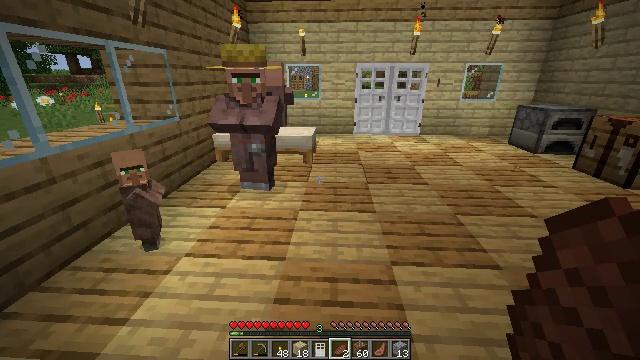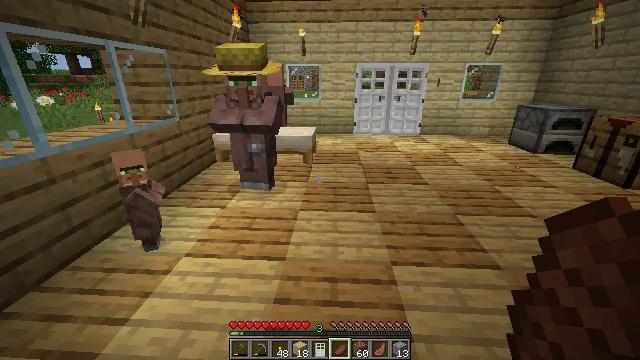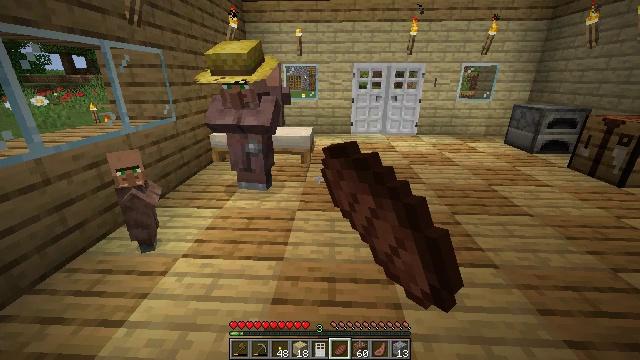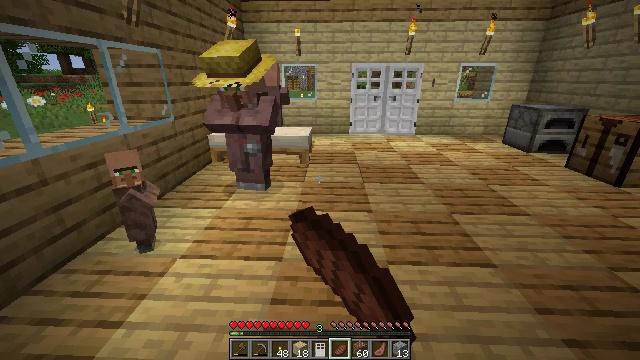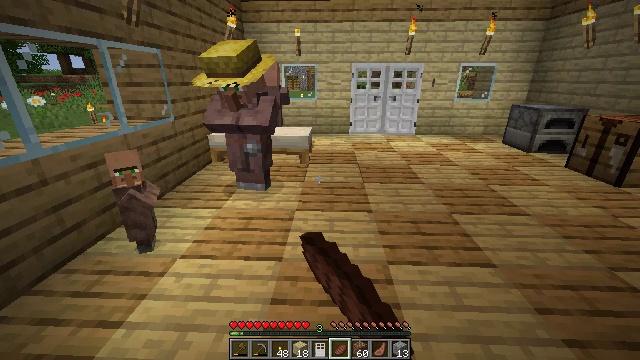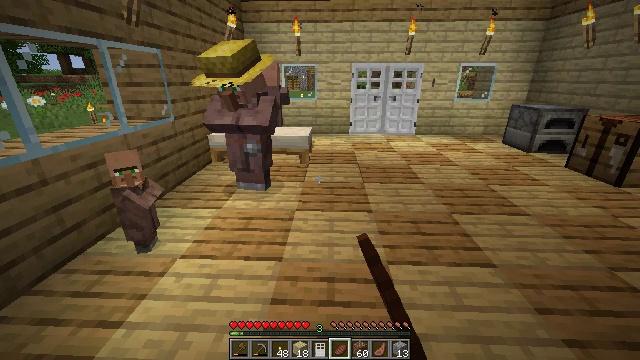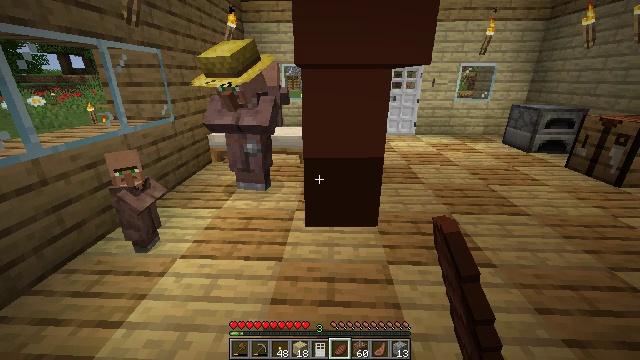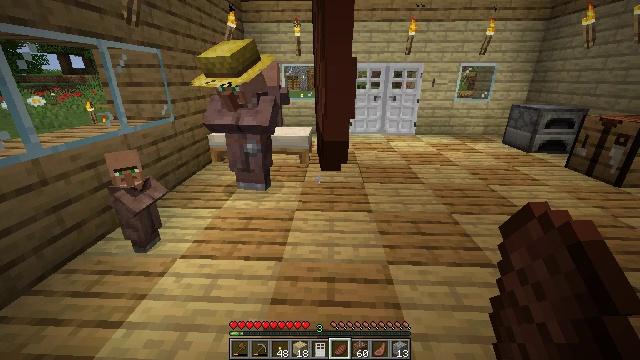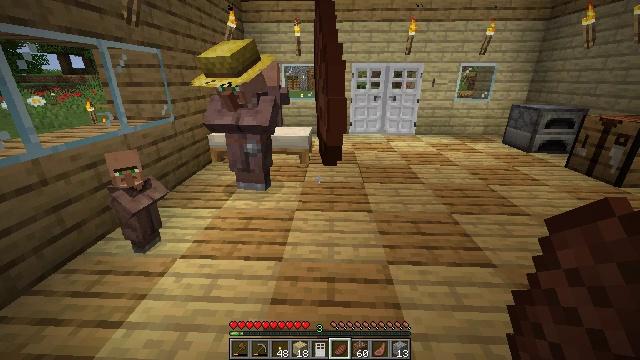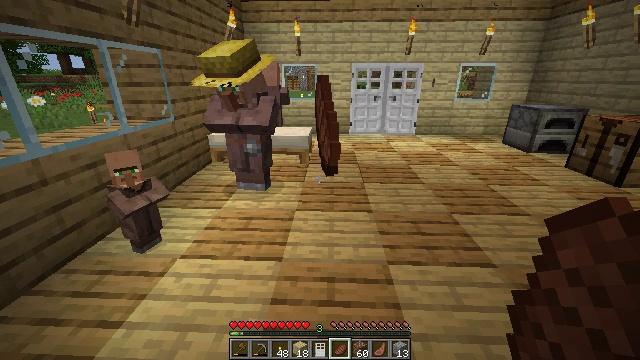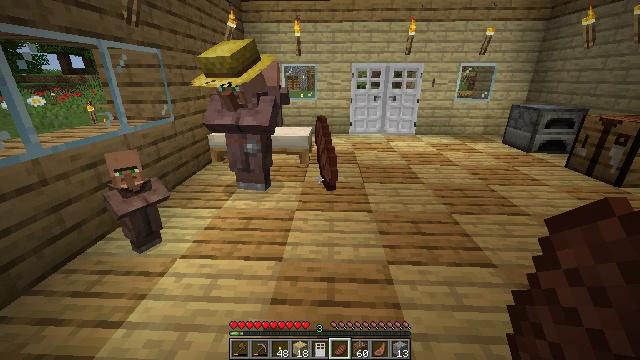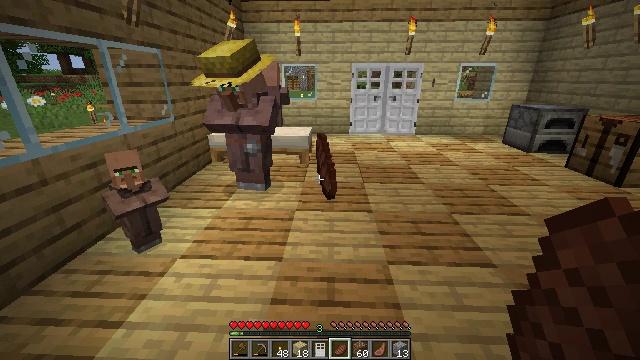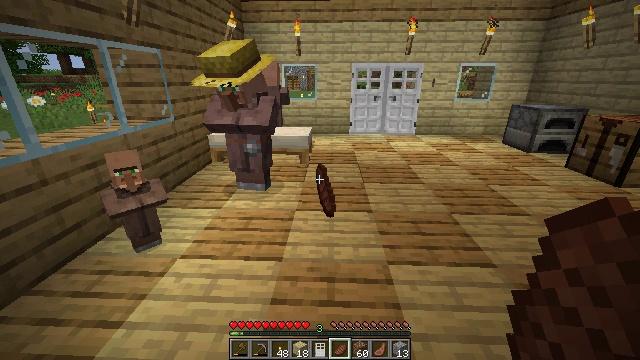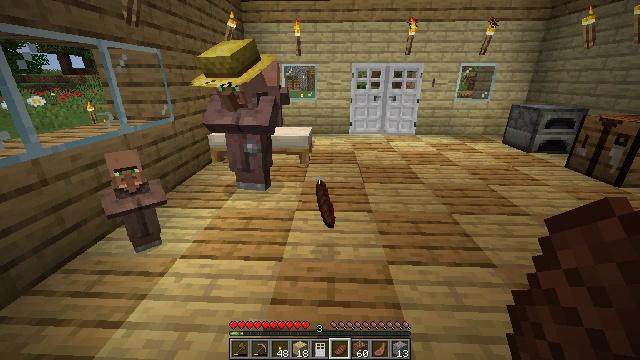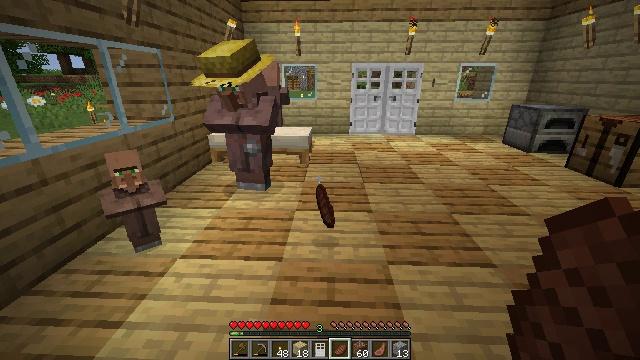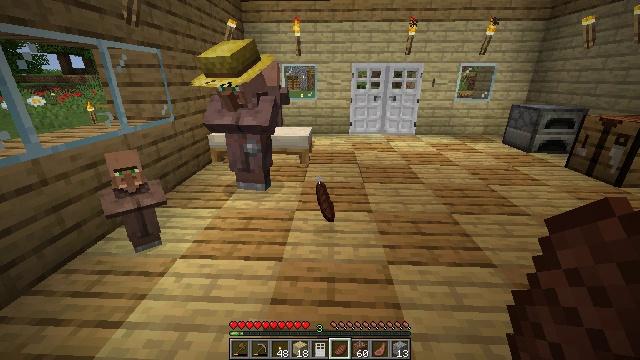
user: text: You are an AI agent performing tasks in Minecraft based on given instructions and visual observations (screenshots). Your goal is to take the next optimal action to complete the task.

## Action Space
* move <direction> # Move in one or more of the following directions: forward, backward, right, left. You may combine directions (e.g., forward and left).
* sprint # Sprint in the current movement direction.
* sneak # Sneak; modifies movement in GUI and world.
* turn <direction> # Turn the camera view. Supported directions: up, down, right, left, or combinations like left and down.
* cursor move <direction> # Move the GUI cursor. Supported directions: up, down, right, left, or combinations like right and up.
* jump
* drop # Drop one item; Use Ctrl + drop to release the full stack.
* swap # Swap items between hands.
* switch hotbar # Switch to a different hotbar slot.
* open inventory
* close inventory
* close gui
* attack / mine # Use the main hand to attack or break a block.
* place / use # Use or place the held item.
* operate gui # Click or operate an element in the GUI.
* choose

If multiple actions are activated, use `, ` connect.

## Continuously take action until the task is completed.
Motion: motion action
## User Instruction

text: Drop a cooked beef.
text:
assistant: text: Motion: drop
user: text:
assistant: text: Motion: drop
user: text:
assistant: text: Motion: drop
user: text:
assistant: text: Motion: no_op
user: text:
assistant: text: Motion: no_op
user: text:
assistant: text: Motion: no_op
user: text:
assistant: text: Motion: no_op
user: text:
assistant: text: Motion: no_op
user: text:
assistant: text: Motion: no_op
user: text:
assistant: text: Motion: no_op
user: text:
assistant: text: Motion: no_op
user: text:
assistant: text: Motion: no_op
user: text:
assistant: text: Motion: no_op
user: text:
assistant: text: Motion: no_op
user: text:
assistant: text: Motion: no_op
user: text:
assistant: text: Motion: no_op
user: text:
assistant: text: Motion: no_op
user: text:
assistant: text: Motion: no_op
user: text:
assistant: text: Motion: no_op
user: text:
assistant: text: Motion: no_op
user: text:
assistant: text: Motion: no_op
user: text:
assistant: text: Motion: no_op
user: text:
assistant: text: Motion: no_op
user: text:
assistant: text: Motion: no_op
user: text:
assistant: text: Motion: no_op
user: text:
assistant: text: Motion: no_op
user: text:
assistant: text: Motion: no_op
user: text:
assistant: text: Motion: no_op
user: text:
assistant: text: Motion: no_op
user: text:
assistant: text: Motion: no_op